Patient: sex M, age 62
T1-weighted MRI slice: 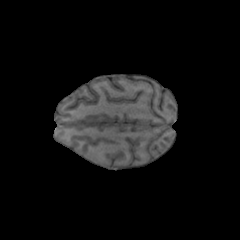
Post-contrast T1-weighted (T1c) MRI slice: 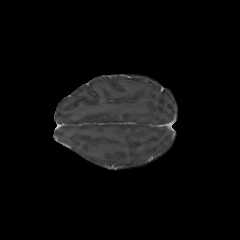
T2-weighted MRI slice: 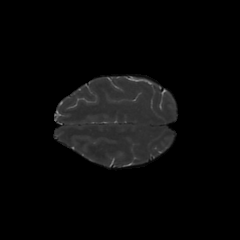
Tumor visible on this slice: no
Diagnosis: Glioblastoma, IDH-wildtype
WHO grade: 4